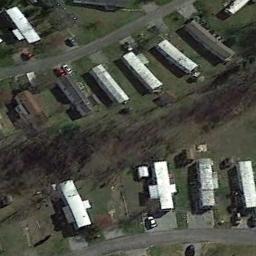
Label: mobile_home_park